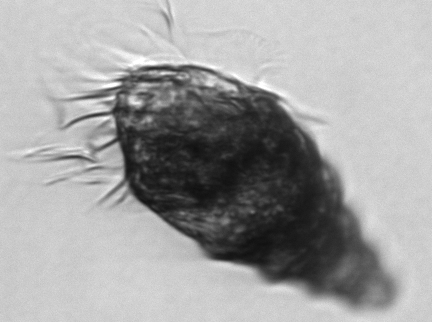
Label: Laboea_strobila